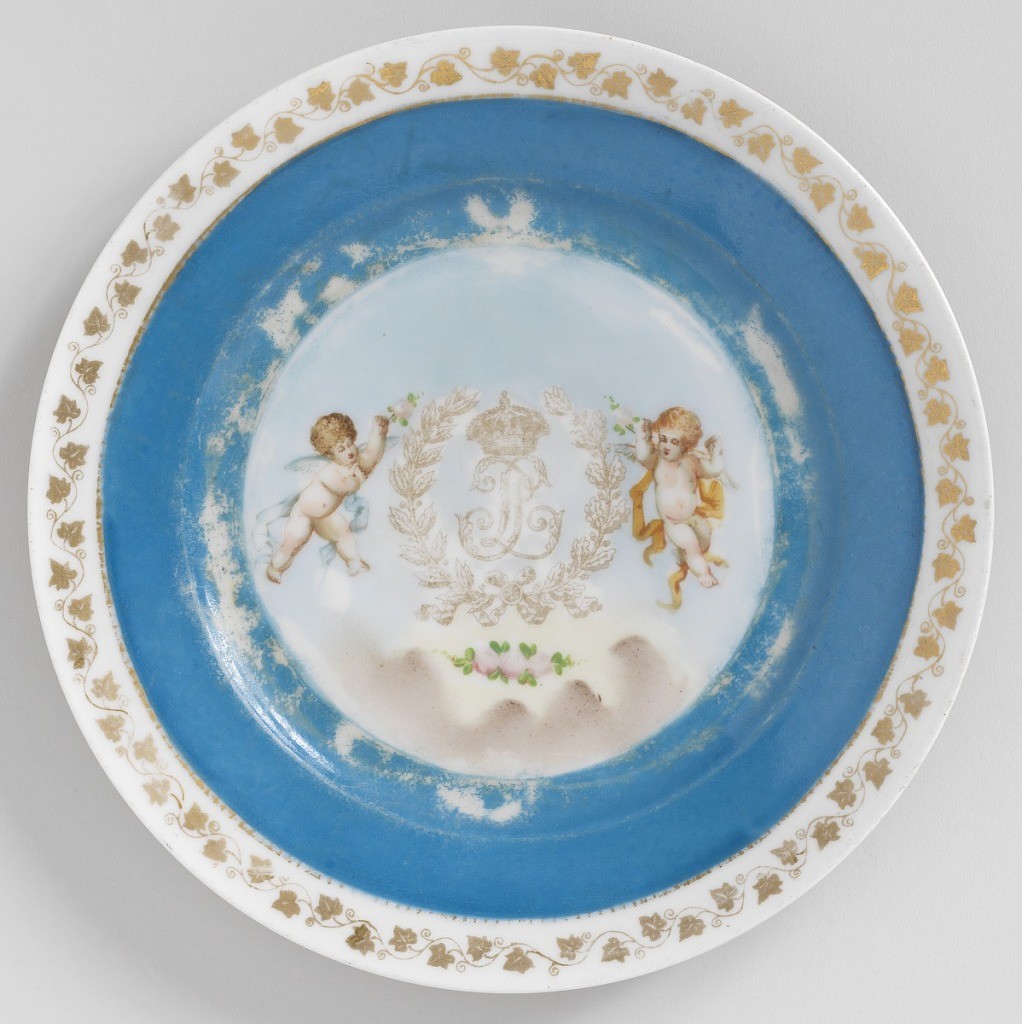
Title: Plate with Monogram
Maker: Sèvres Porcelain Manufactory, French, established 1756
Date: ca. 1846
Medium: hard paste porcelain, vitreous enamel, gold
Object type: plate
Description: Plate with flat, straight marli. In center, crowned monogram of Louis Philippe in laurel wreath, all in stamped gold, surrounded by two polychrome putti with roses. Solid azure band extending over part of well and marli; stamped gold vine and scrolls on rim. Marks all overglaze: ''Château des Tuileries'' (rust); PL Sèvres 1846 (pale blue); crowned (green), France (rose).